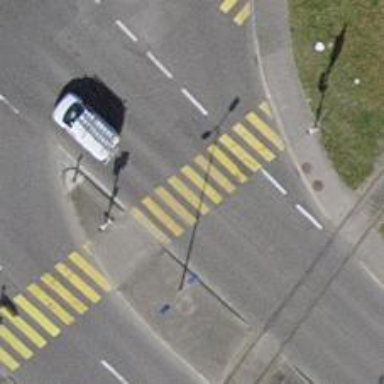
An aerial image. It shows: Crossing with traffic signals.